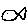
Label: fish